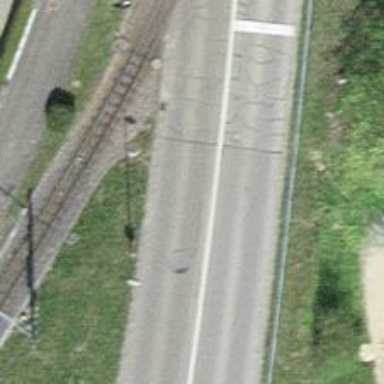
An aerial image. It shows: Railway level crossing.